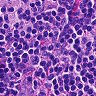
Metastatic tissue present: no